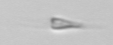
Label: Calciopappus